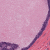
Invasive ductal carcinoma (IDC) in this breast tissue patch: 0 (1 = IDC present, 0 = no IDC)